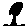
Label: tree